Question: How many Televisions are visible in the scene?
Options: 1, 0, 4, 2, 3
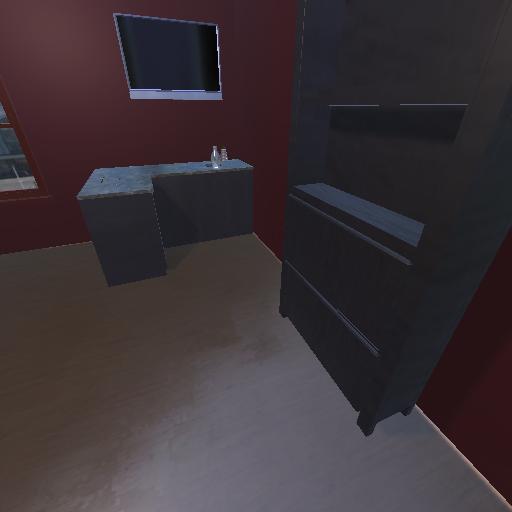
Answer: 1